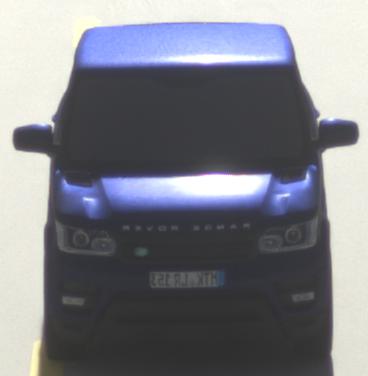
Make: Land Rover
Model: Range Rover Sport 5.0 V8 SC
Detailed model: Range Rover Sport (II)
Model produced from: 2013/09
Model produced until: 2015/07
Doors: 5
Color: blue
Road condition: dry road
Daytime: morning or afternoon
Contrast: high contrast